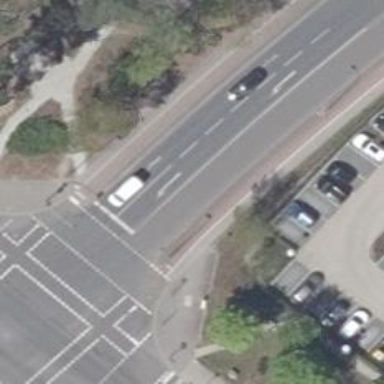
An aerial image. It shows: Tertiary road.